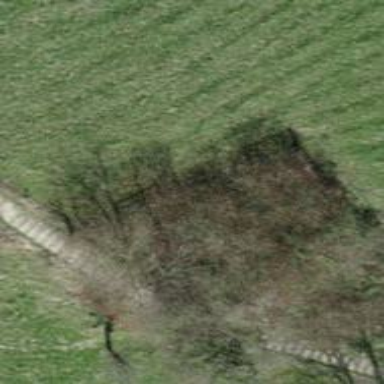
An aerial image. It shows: Single tag "natural: tree."